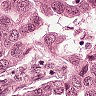
Metastatic tissue present: yes